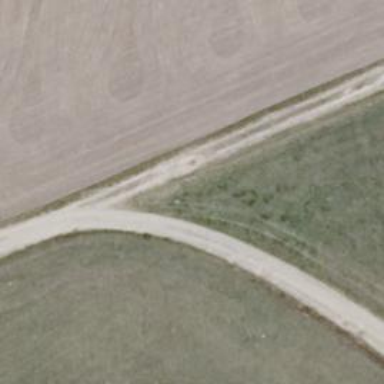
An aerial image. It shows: Sandy track road with grade 1 tracktype.